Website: walmart
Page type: cart
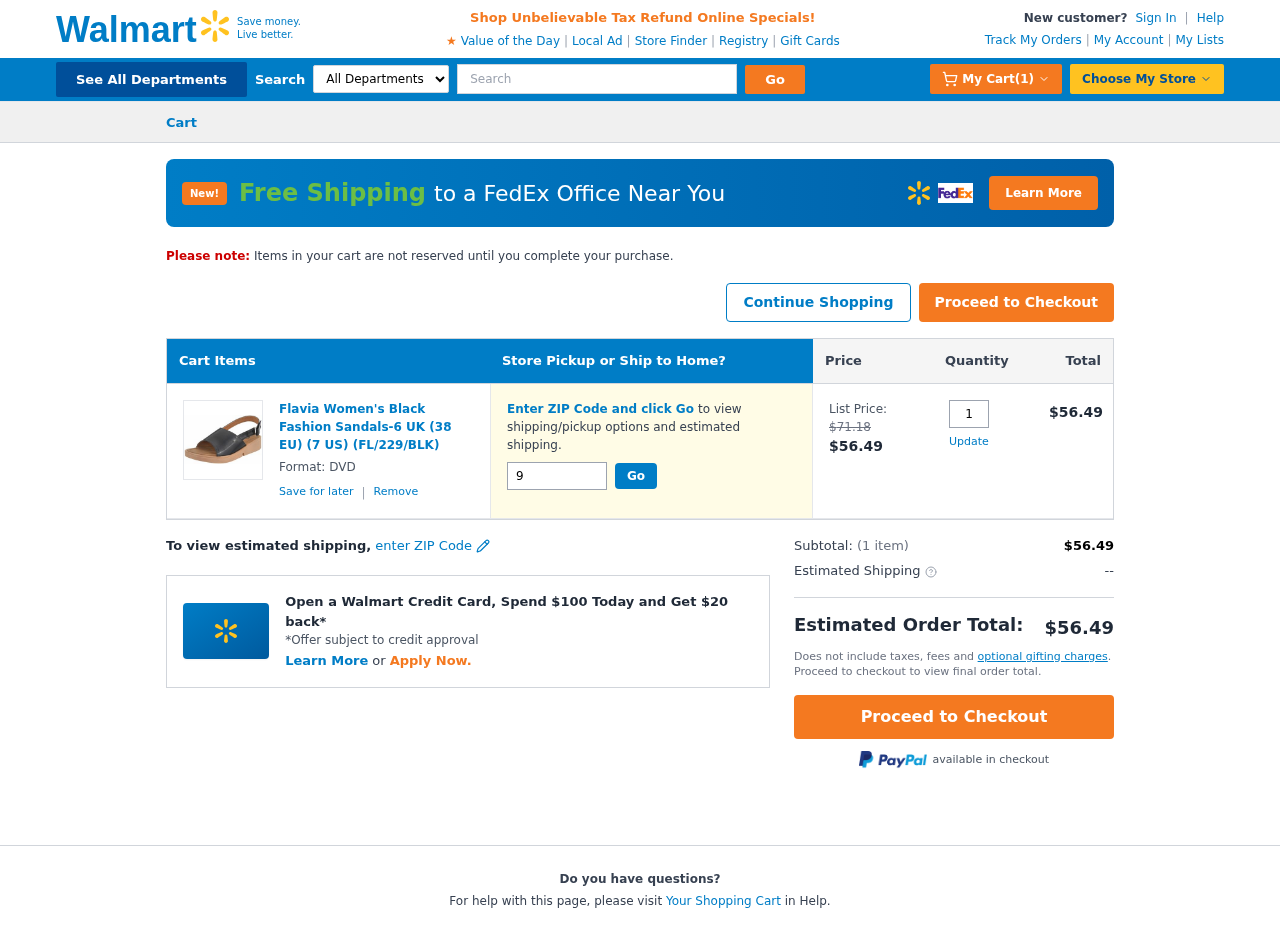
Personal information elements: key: PII_POSTCODE
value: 97522
Product elements: key: PRODUCT1_NAME
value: Flavia Women's Black Fashion Sandals-6 UK (38 EU) (7 US) (FL/229/BLK)
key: PRODUCT1_PRICE
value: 56.49
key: PRODUCT1_QUANTITY
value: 1
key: PRODUCT1_ORIGINAL_PRICE
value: $71.18
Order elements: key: ORDER_NUM_ITEMS
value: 1
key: ORDER_SUBTOTAL
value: $56.49
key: ORDER_TOTAL
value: $56.49
Search elements: key: HEADER_SEARCH
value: Search